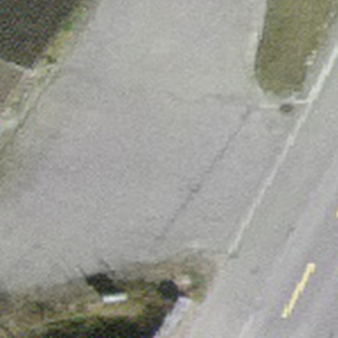
Label: other